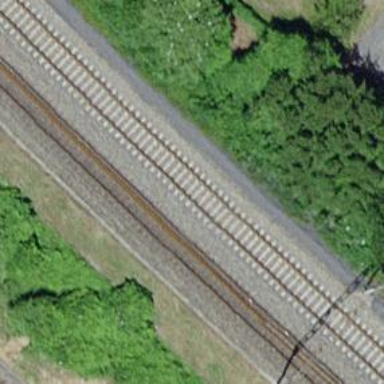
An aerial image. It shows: Railway track with contact lines for electrification.